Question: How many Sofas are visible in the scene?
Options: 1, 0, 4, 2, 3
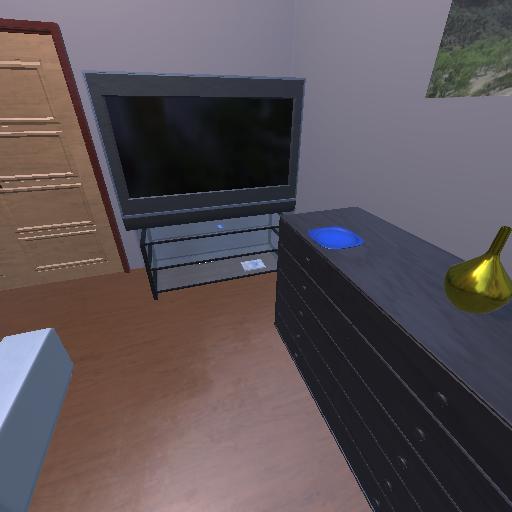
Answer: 1